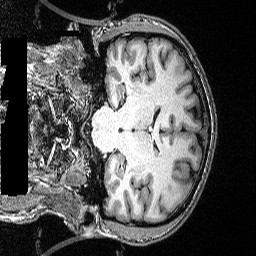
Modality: T1w
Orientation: coronal
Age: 48
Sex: male
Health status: ill
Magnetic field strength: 3 T
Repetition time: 2.53 s
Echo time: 0.00331 s